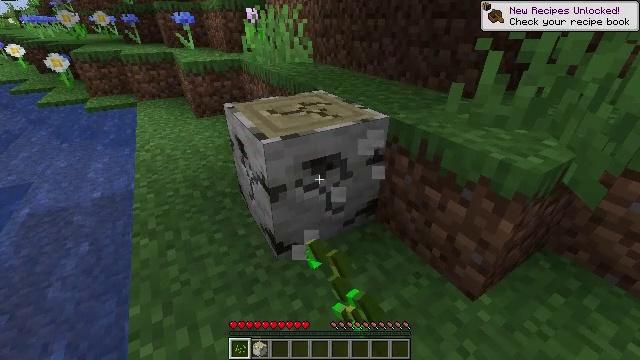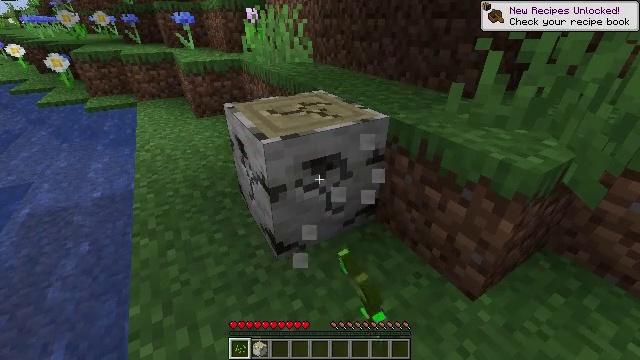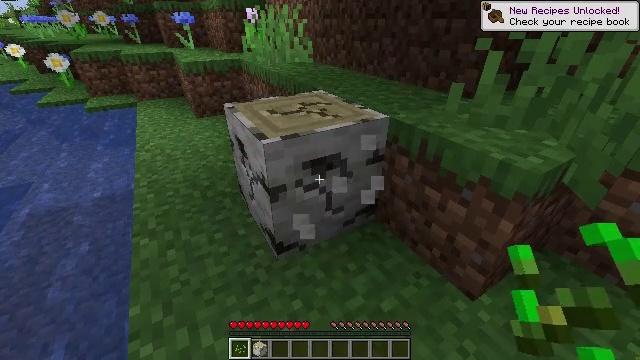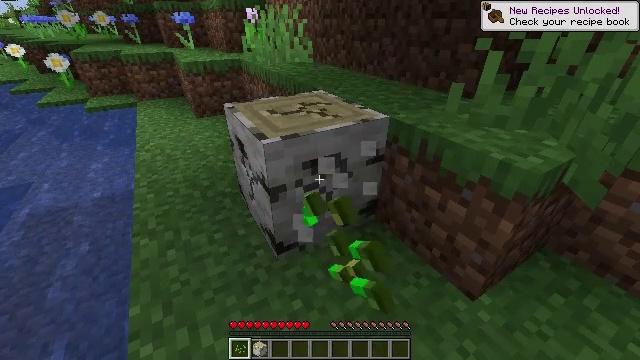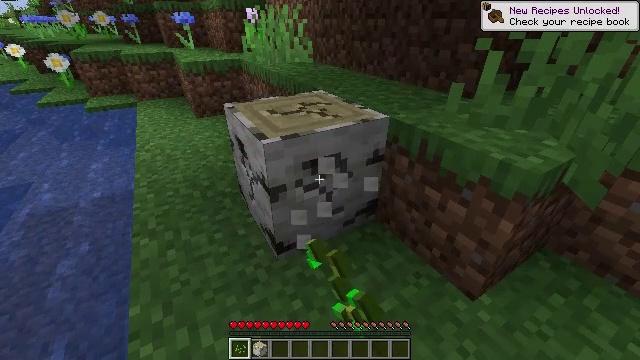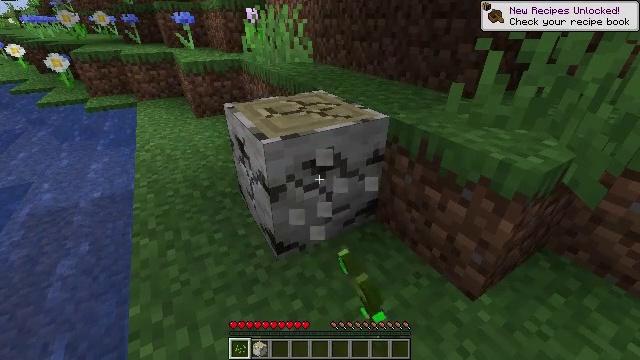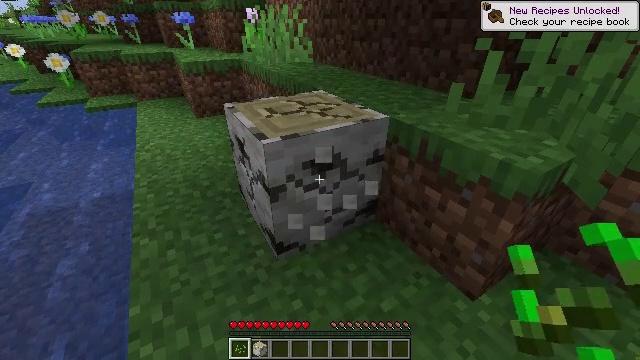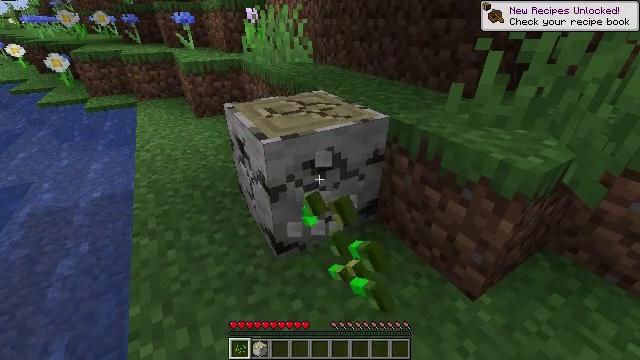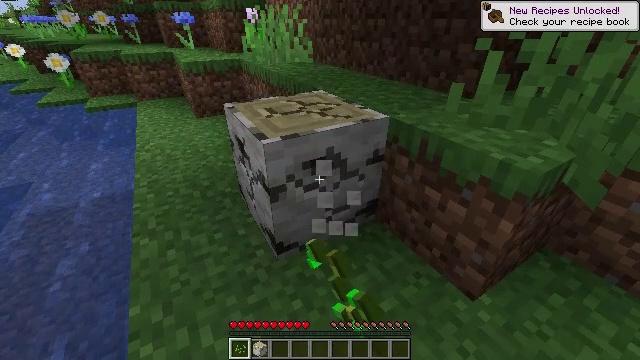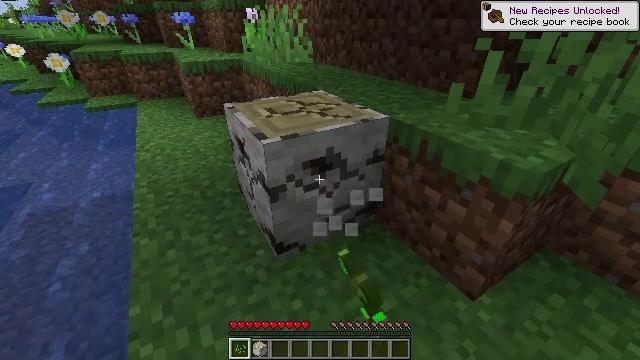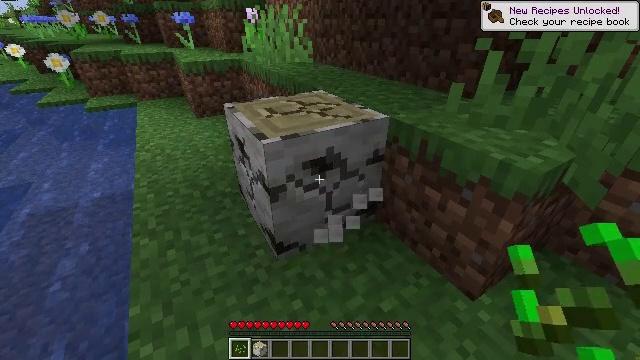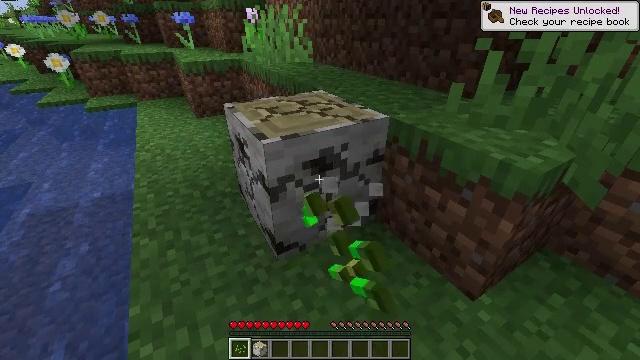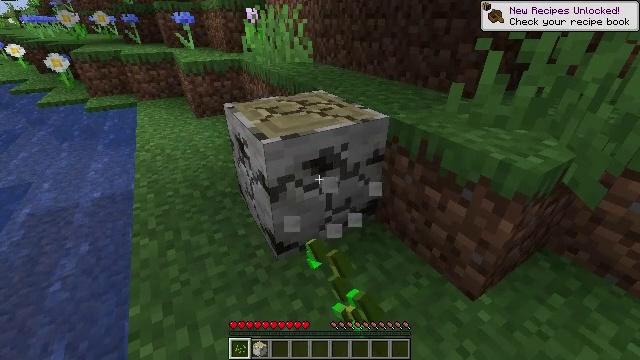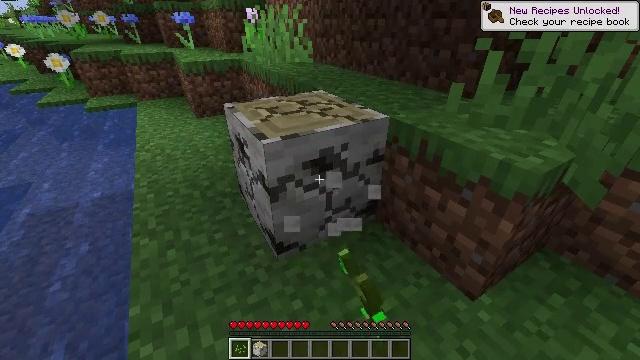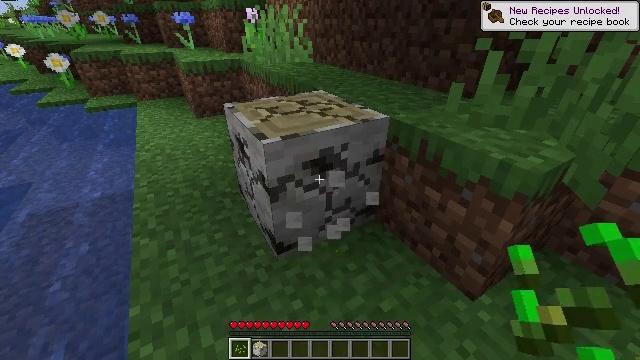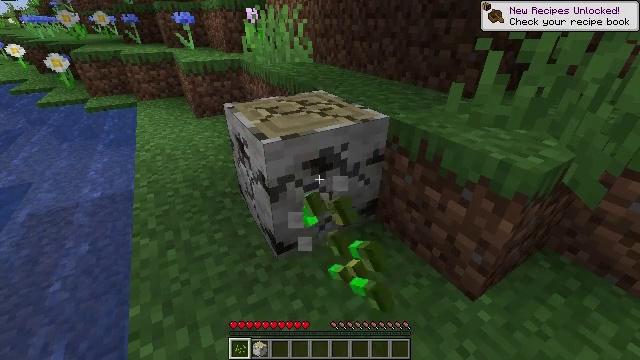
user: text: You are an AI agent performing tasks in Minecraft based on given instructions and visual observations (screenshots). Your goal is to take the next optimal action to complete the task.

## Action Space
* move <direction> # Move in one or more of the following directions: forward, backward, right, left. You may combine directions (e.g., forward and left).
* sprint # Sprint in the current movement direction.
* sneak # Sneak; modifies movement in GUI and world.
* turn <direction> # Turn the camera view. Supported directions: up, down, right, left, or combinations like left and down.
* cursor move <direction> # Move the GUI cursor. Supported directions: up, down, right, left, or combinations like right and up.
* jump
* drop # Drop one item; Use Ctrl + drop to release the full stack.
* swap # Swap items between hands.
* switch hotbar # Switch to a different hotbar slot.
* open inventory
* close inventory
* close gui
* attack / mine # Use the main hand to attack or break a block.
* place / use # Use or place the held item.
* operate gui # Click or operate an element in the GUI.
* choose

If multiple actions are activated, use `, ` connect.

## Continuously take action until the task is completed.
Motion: motion action
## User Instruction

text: Harvest birch leaves for decorations.
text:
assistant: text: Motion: attack / mine
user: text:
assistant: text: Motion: attack / mine
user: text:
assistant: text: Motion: attack / mine
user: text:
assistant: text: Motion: attack / mine
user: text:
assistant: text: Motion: attack / mine
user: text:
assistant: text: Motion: attack / mine
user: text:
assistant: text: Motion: attack / mine
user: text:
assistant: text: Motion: attack / mine
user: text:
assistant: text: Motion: attack / mine
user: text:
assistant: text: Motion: attack / mine
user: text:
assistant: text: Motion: attack / mine
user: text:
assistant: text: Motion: attack / mine
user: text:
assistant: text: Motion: attack / mine
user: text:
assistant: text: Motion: attack / mine
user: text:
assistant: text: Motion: attack / mine
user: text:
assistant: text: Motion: attack / mine
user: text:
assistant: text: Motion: attack / mine
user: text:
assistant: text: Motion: attack / mine
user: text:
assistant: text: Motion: attack / mine
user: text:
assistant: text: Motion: attack / mine
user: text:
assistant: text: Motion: attack / mine
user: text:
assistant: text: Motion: attack / mine
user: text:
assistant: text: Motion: attack / mine
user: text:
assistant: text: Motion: attack / mine
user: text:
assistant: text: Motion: attack / mine
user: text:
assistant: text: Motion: attack / mine
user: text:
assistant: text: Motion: attack / mine
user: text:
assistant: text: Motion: attack / mine
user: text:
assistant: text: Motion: attack / mine
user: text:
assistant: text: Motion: attack / mine